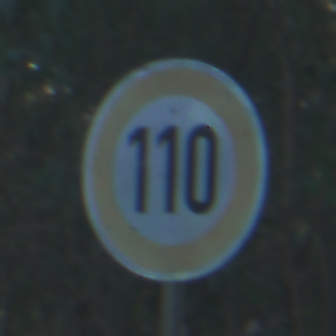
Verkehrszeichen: Geschwindigkeit110
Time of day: MorningAfternoon
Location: Outdoor (Nature)
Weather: Clear
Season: NotSpecified
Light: Natural